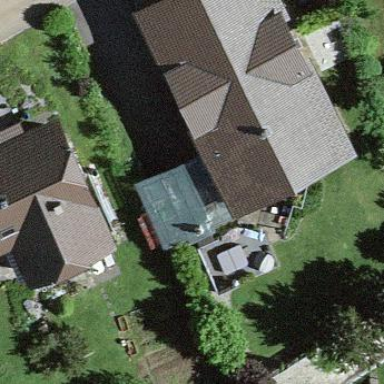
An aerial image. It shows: Garage building.